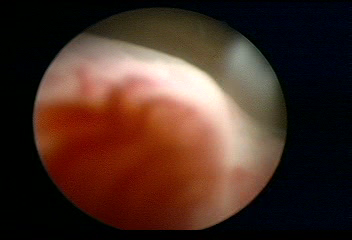
Modality: WLC
Class: Normal mucosa
Bladder cancer association: No